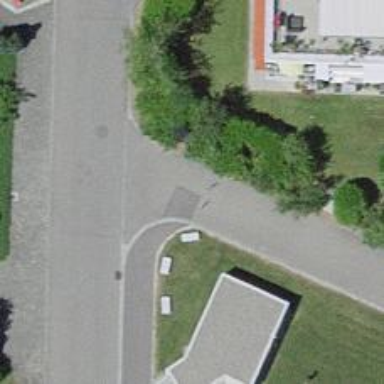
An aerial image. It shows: Bollard.